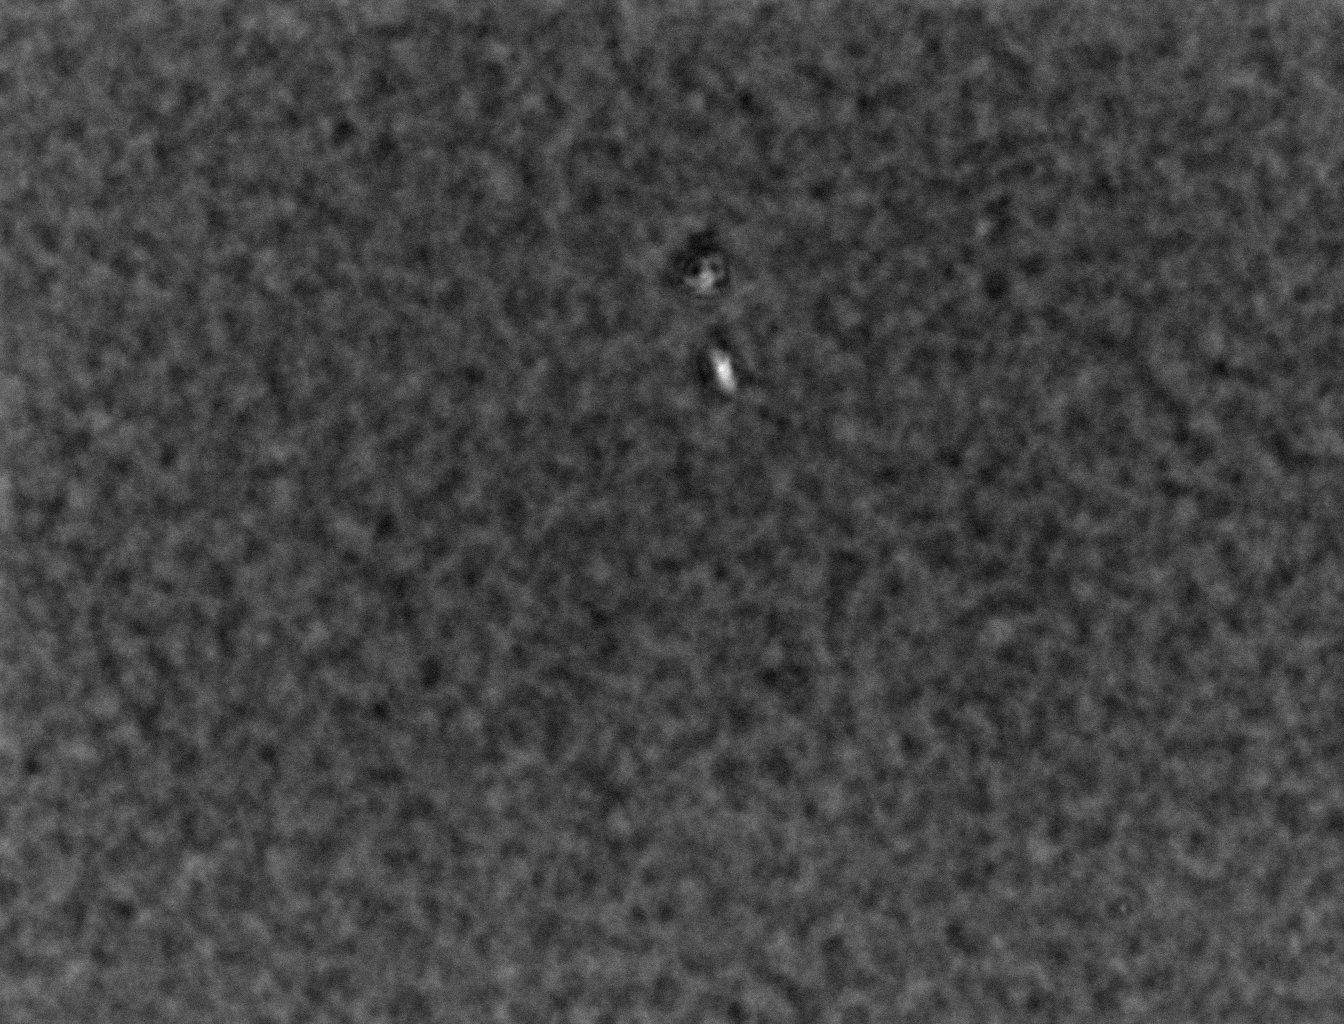
Defocused phase contrast microscopy, 60x objective, 3 h incubation